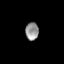
Tissue: lung
Cell type: Epithelial cells
Senescence score: 0.1236
Nuclear area (px): 228
Mean DAPI intensity: 148.202